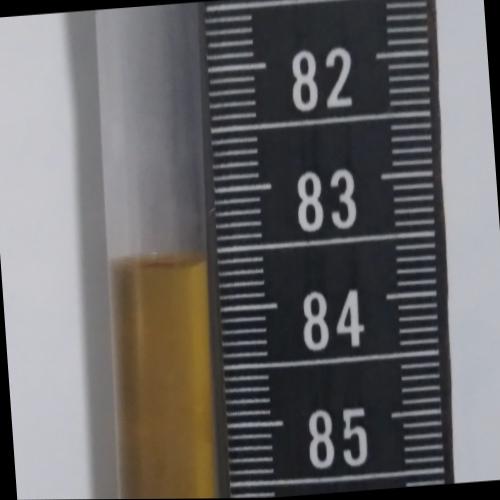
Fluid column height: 83.6 cm